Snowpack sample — Buffalo Mountain, Silverthorne, Colorado, USA (1/25/25, 10:11 AM MST)
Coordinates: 39.6222, -106.1139
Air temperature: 22 °F
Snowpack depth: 110 cm
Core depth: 40 cm
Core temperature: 46.4 °F
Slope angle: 12°, slope face: 102°
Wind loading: high
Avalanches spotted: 0
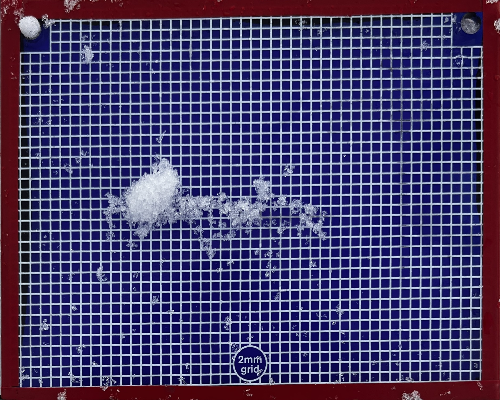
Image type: profile
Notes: No avalanches nearby, collected on the outskirts of a fire break 15 meters from the treeline, on way to Buffalo and Red Mountain